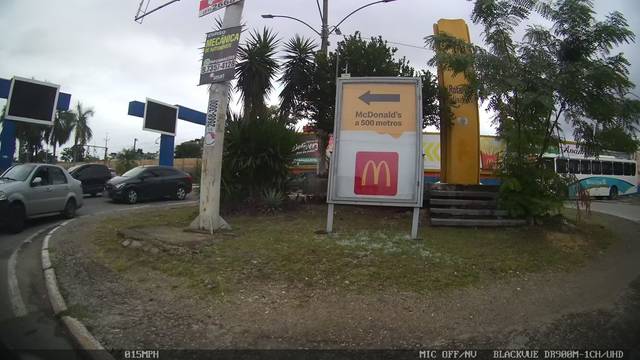
Region: Brazil
Coordinates: -22.768, -43.435